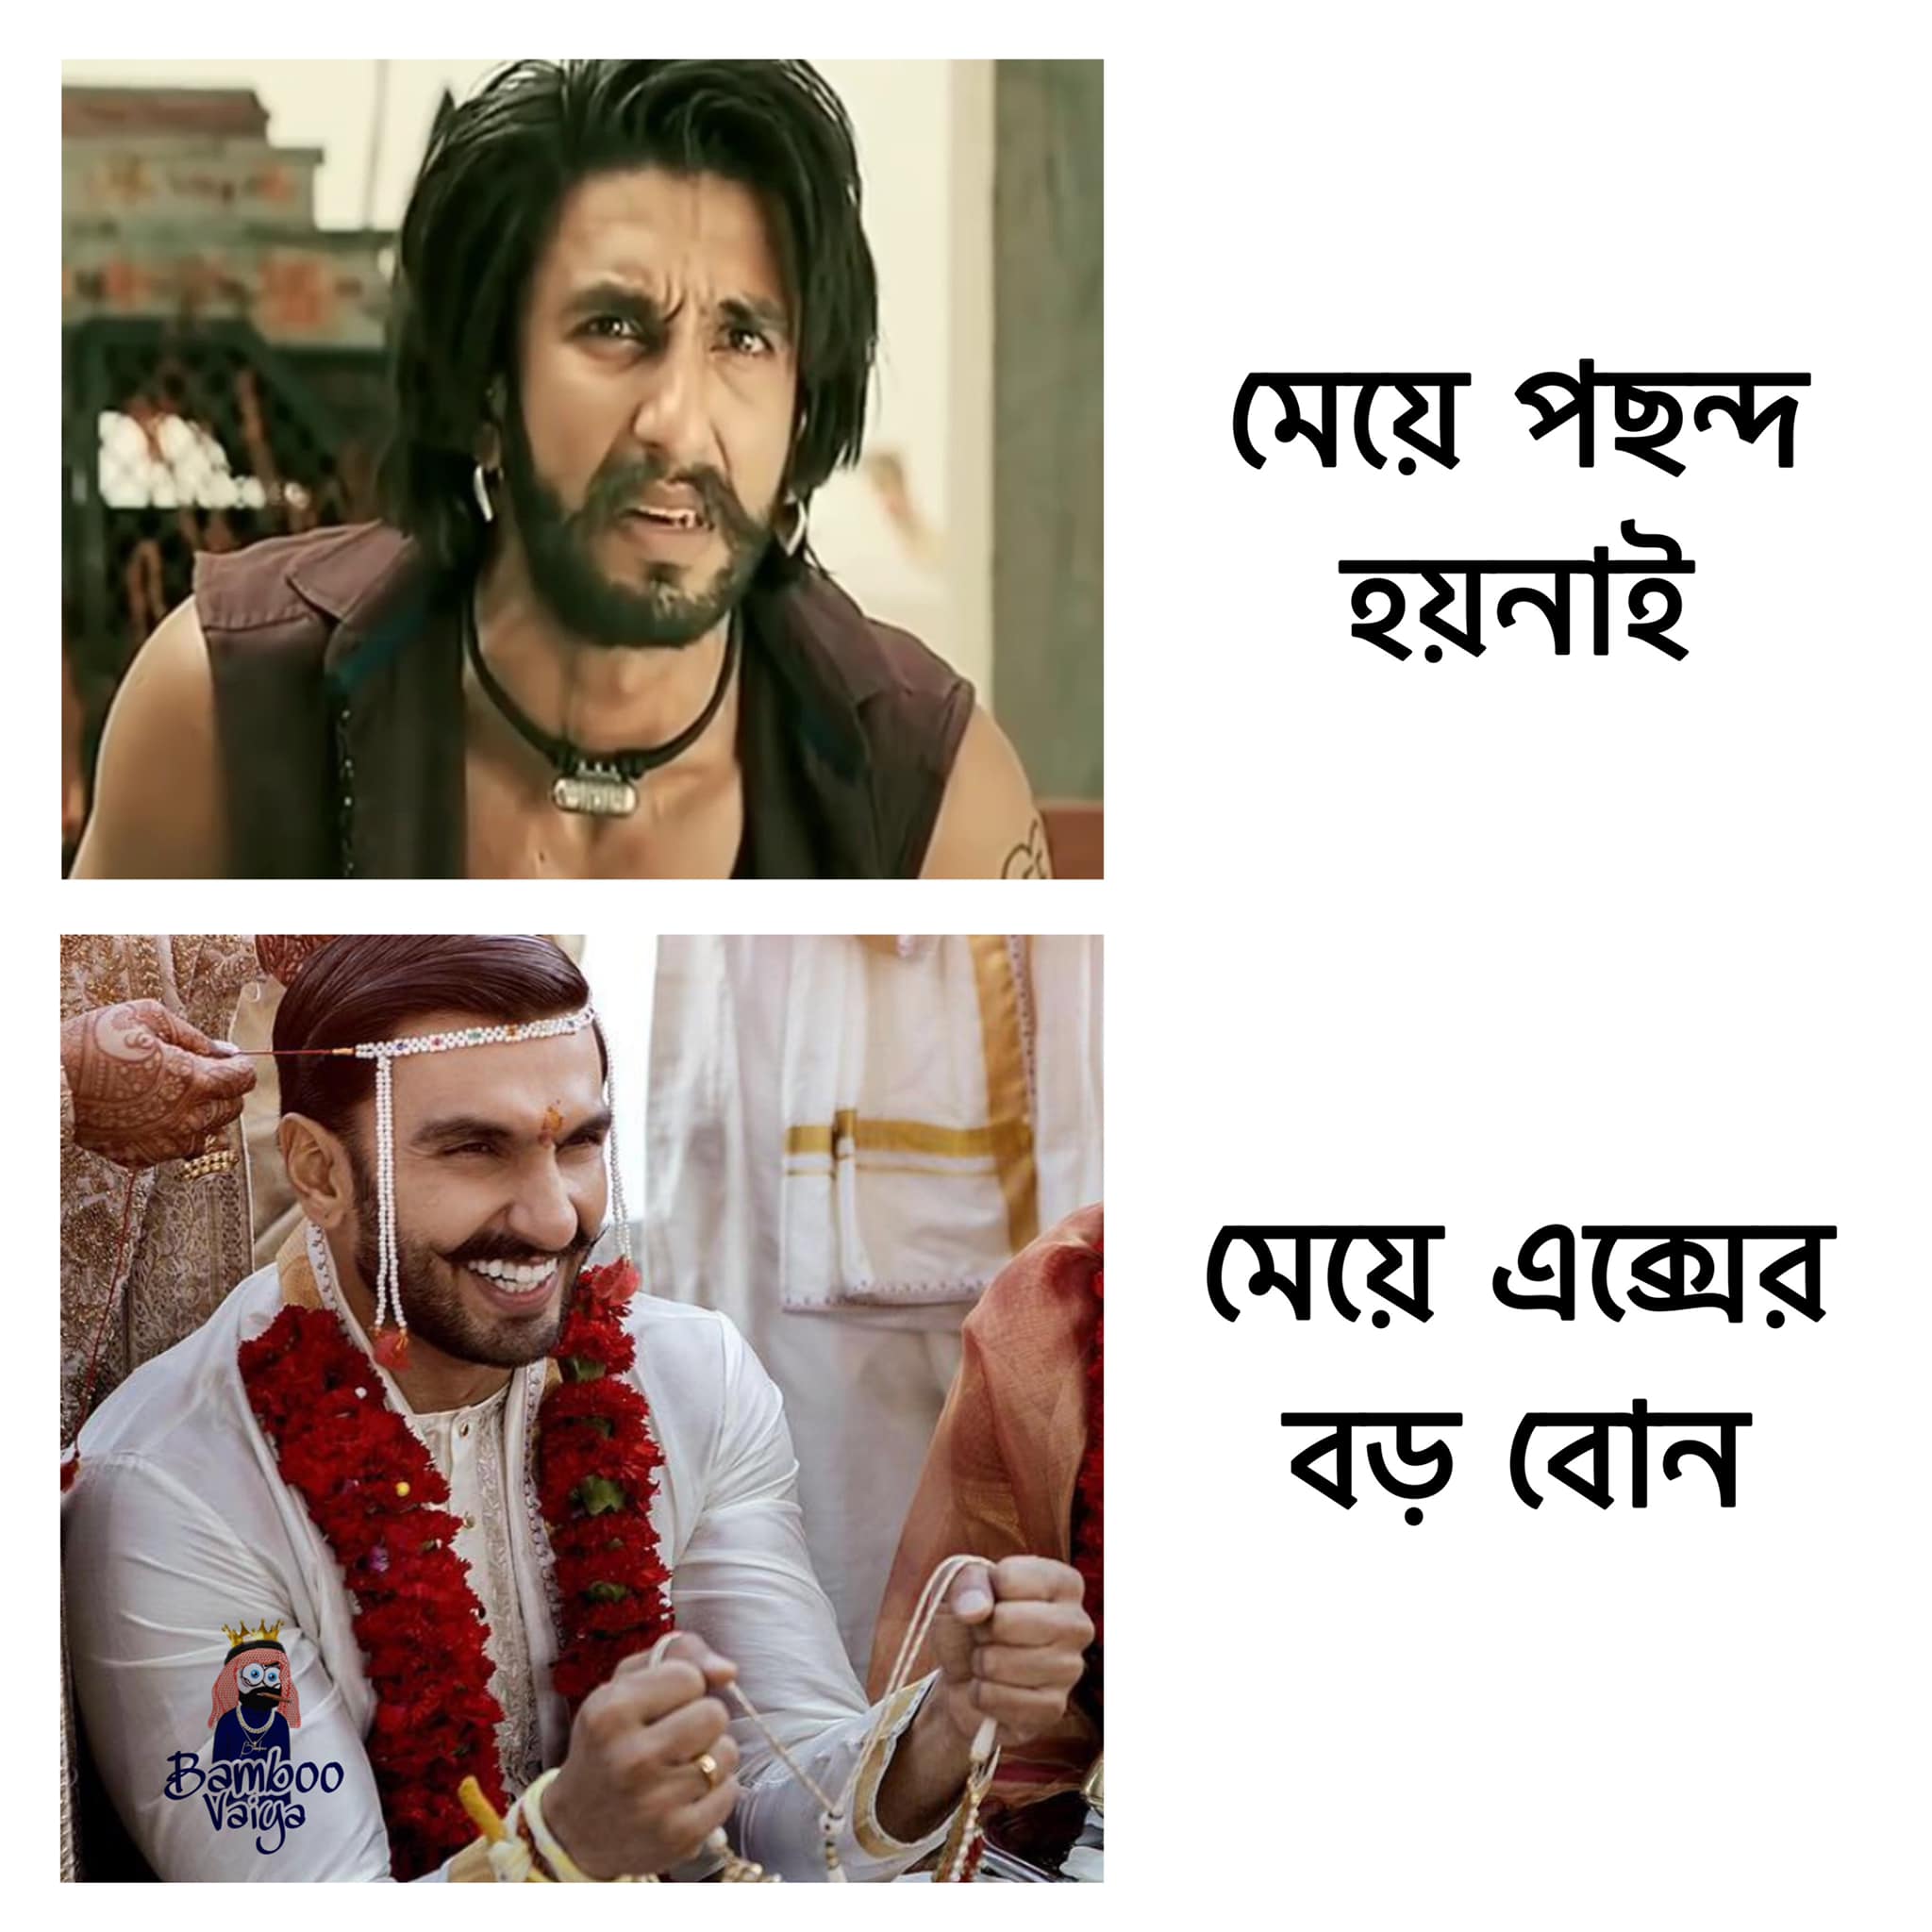
Caption: মেয়ে পছন্দ হয়নাই     মেয়ে এক্সের বড় বোন
Label: hate